Question: I wanna create something like this in my website.Help me out please.
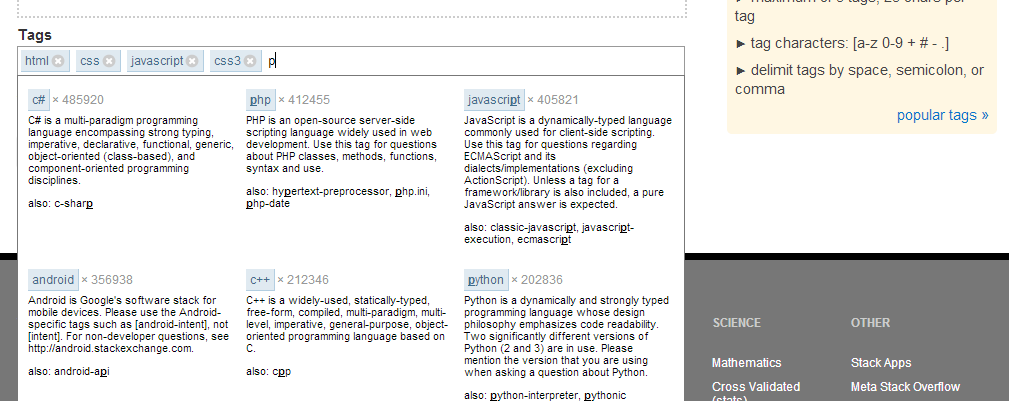
Answer: Try this may be it's helpful for you..
<URL>